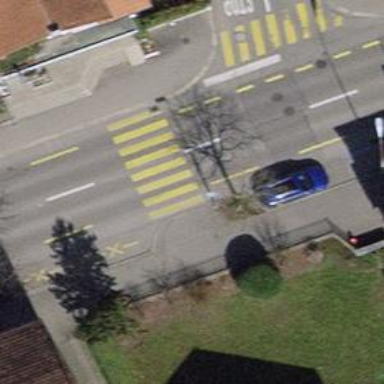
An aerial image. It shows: Sidewalk.